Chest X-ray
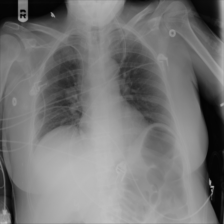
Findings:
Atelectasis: negative
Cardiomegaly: negative
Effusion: negative
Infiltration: negative
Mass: negative
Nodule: negative
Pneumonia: negative
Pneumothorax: negative
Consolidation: negative
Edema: negative
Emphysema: negative
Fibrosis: negative
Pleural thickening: negative
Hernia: negative